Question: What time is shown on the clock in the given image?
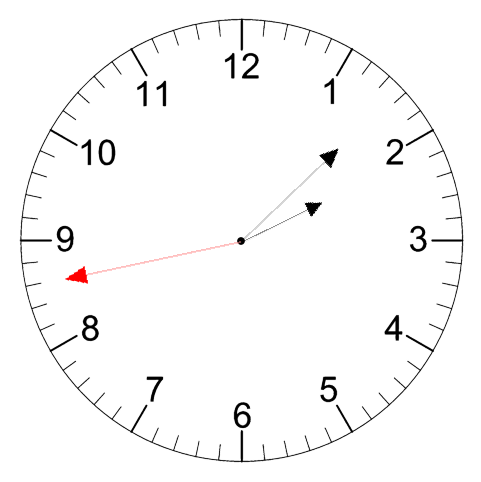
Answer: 02:07:43